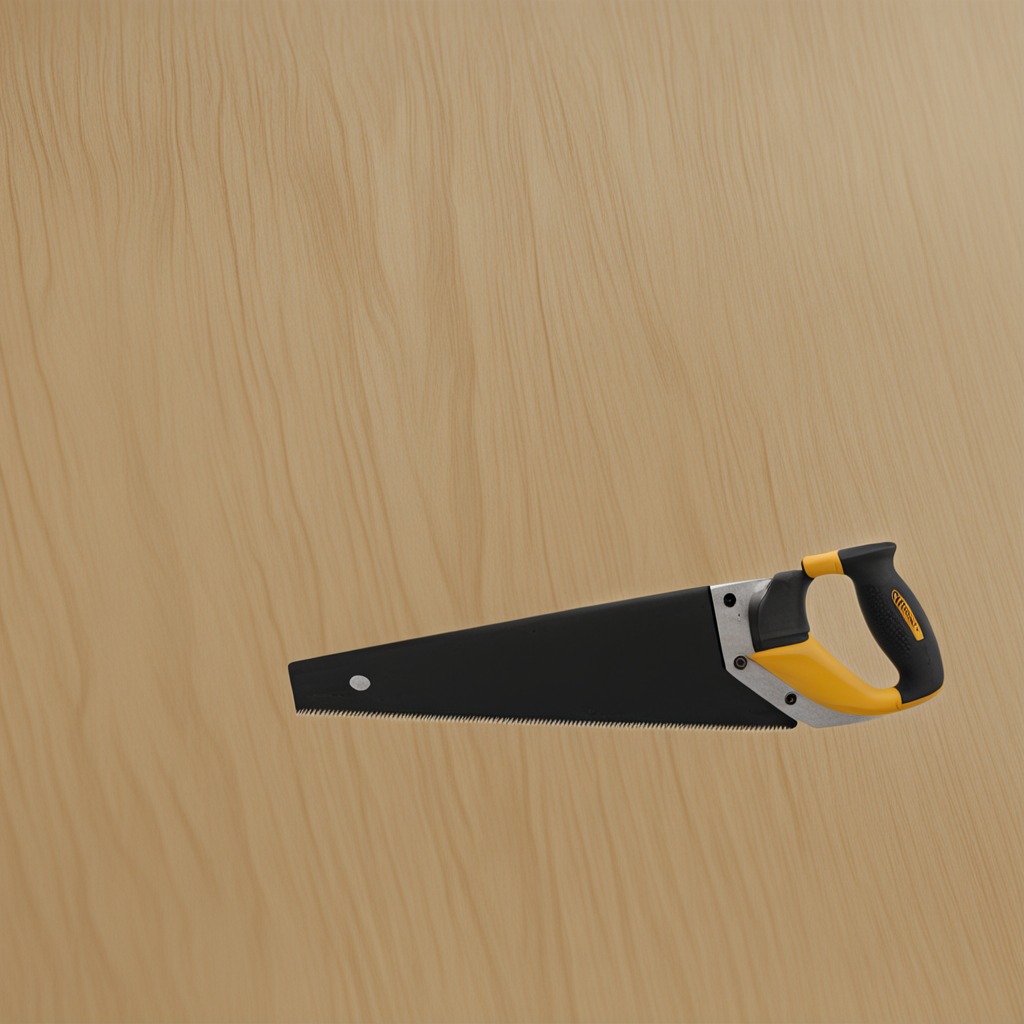
A metal saw is lying on the plywood surface in the workshop.